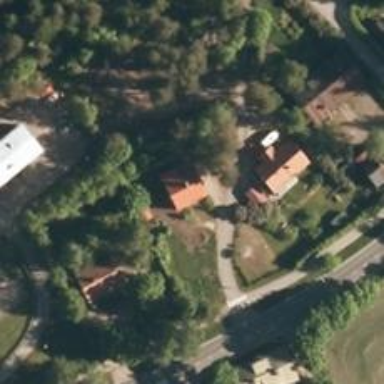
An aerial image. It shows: Residential road.